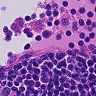
Metastatic tissue present: no